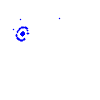
Particle: kaon